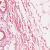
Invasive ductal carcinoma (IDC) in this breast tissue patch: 0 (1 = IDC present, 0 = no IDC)